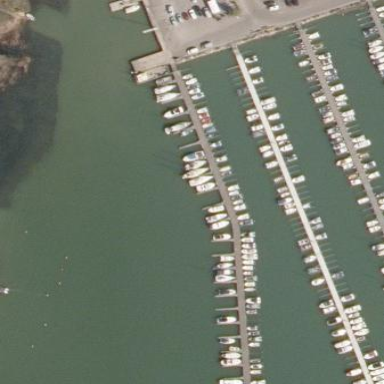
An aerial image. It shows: Man-made pier.